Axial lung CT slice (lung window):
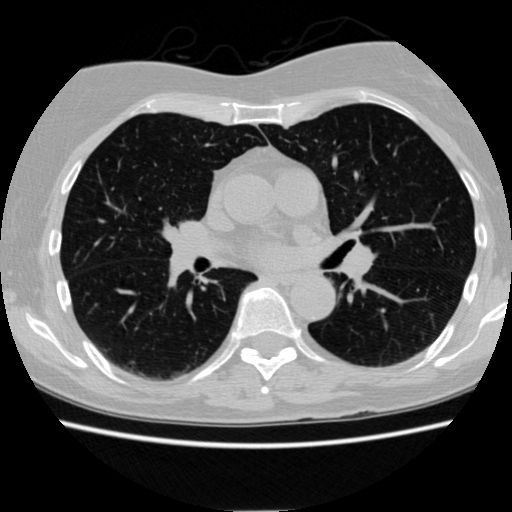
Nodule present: no